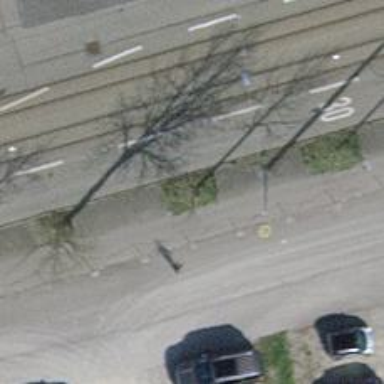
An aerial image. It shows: Tree-lined avenue.